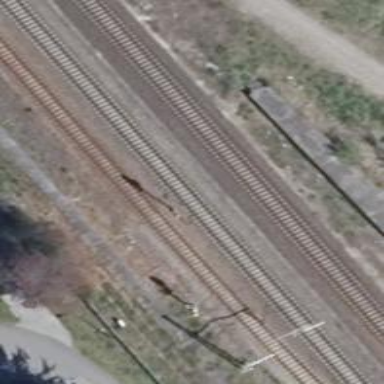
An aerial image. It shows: Railway signal.